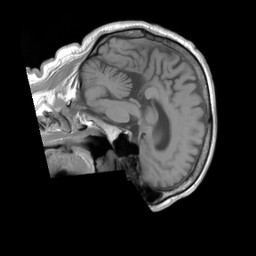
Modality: T1w
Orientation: sagittal
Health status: ill
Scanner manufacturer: siemens
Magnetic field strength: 3 T
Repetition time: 0.4 s
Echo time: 0.00246 s